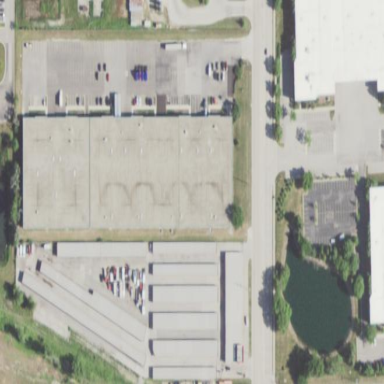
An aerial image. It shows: Industrial building.